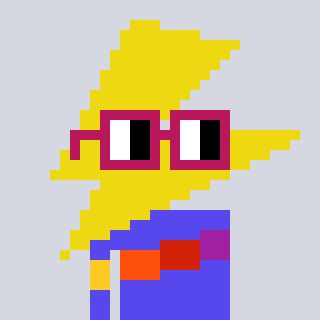
a pixel art character with square dark red glasses, a lightning bolt-shaped head and a computerblue-colored body on a cool background